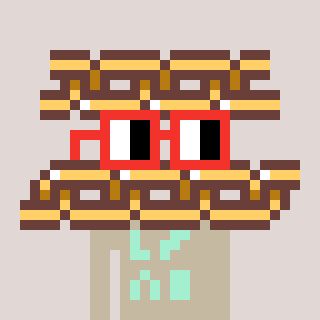
a pixel art character with square red glasses, a chain-shaped head and a bege-colored body on a warm background